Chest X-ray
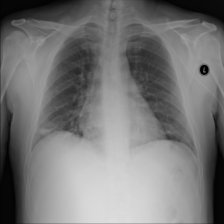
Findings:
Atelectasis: positive
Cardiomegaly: negative
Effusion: negative
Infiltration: positive
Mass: negative
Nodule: negative
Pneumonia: negative
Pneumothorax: negative
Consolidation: negative
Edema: negative
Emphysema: negative
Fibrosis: negative
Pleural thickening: negative
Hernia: negative